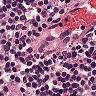
Metastatic tissue present: no